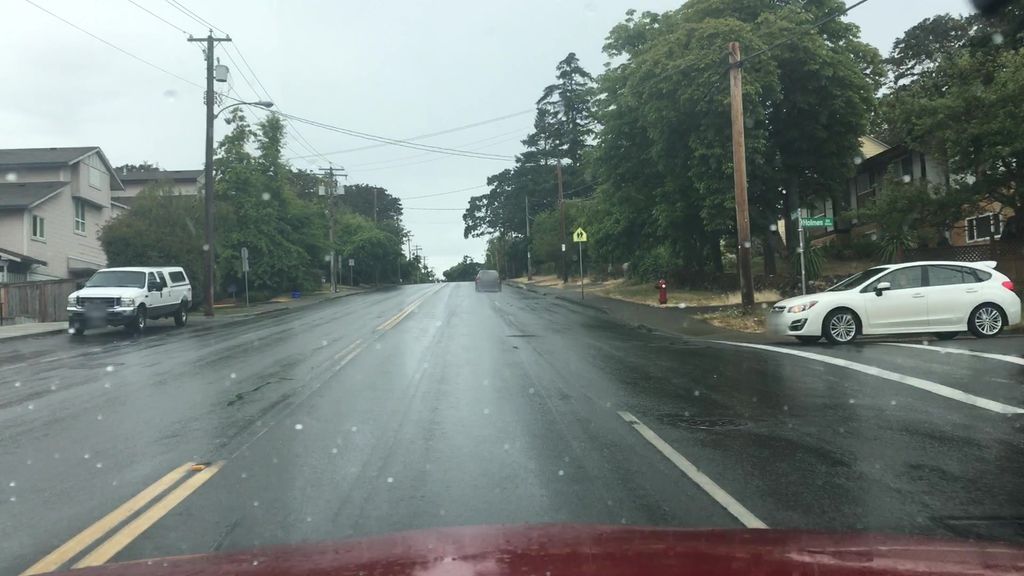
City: victoria